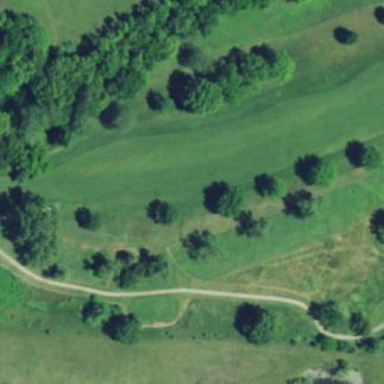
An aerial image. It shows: Grassy area designated as golf fairway.